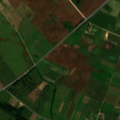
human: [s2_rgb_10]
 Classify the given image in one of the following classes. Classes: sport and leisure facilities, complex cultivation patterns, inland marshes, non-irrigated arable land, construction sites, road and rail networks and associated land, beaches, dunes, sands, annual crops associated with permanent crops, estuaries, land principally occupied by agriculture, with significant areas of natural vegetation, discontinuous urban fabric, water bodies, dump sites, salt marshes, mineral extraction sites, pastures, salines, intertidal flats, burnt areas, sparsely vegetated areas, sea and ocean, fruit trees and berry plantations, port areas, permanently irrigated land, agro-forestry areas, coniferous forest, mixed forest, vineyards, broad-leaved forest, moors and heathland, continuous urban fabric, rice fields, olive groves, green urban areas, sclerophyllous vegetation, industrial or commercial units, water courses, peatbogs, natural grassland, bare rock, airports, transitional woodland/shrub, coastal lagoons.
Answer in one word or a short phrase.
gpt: non-irrigated arable land, pastures, complex cultivation patterns, broad-leaved forest, transitional woodland/shrub